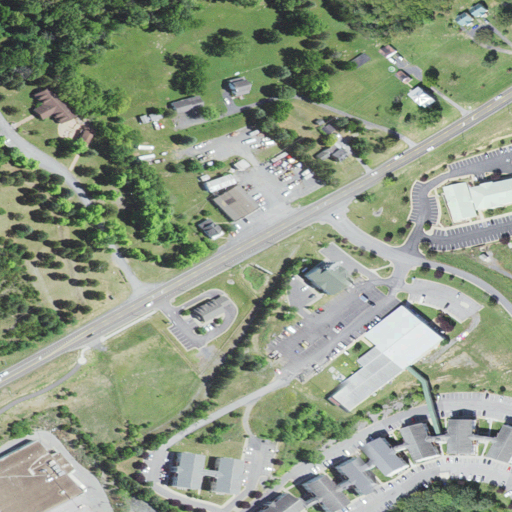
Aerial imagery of mountain in Virginia named Hupp Hill containing medium intensity development, low intensity development, pasture, high intensity development, open development, deciduous forest, evergreen forest, and mixed forest